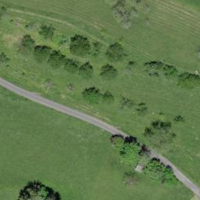
EUNIS habitat code: 25
Species observed at this site:
Salvia pratensis